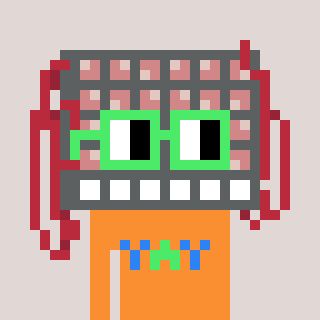
a pixel art character with square light green glasses, a turing-shaped head and a orange-colored body on a warm background